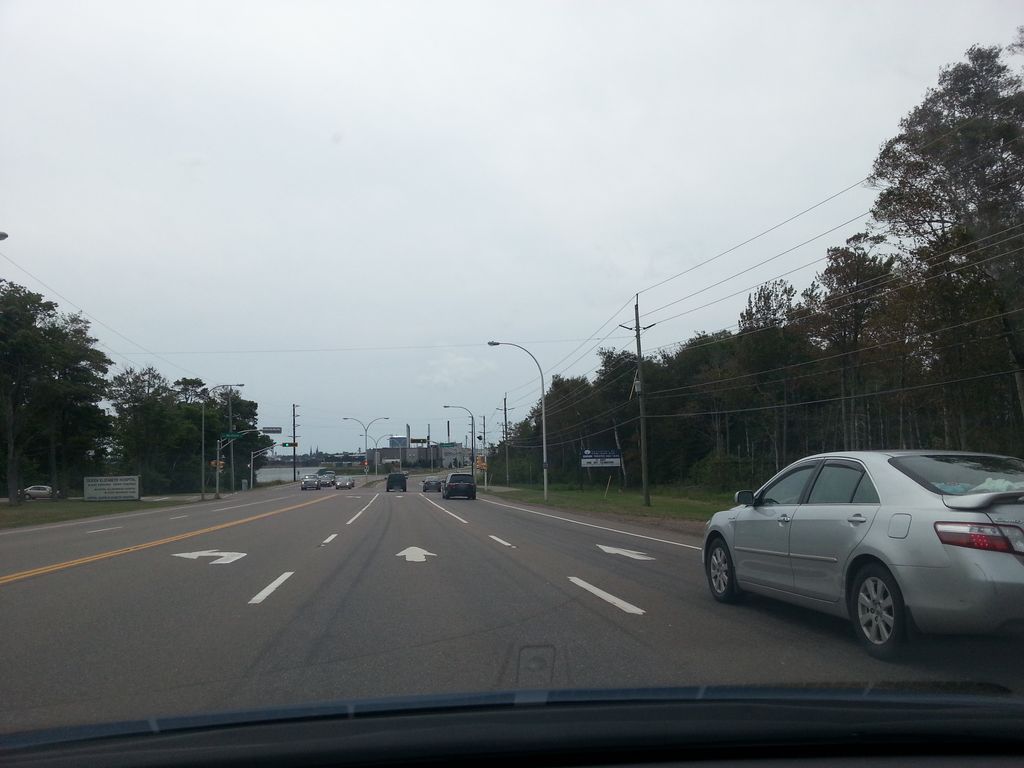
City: charlottetown